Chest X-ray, PA view. Patient: 40 years old, sex F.
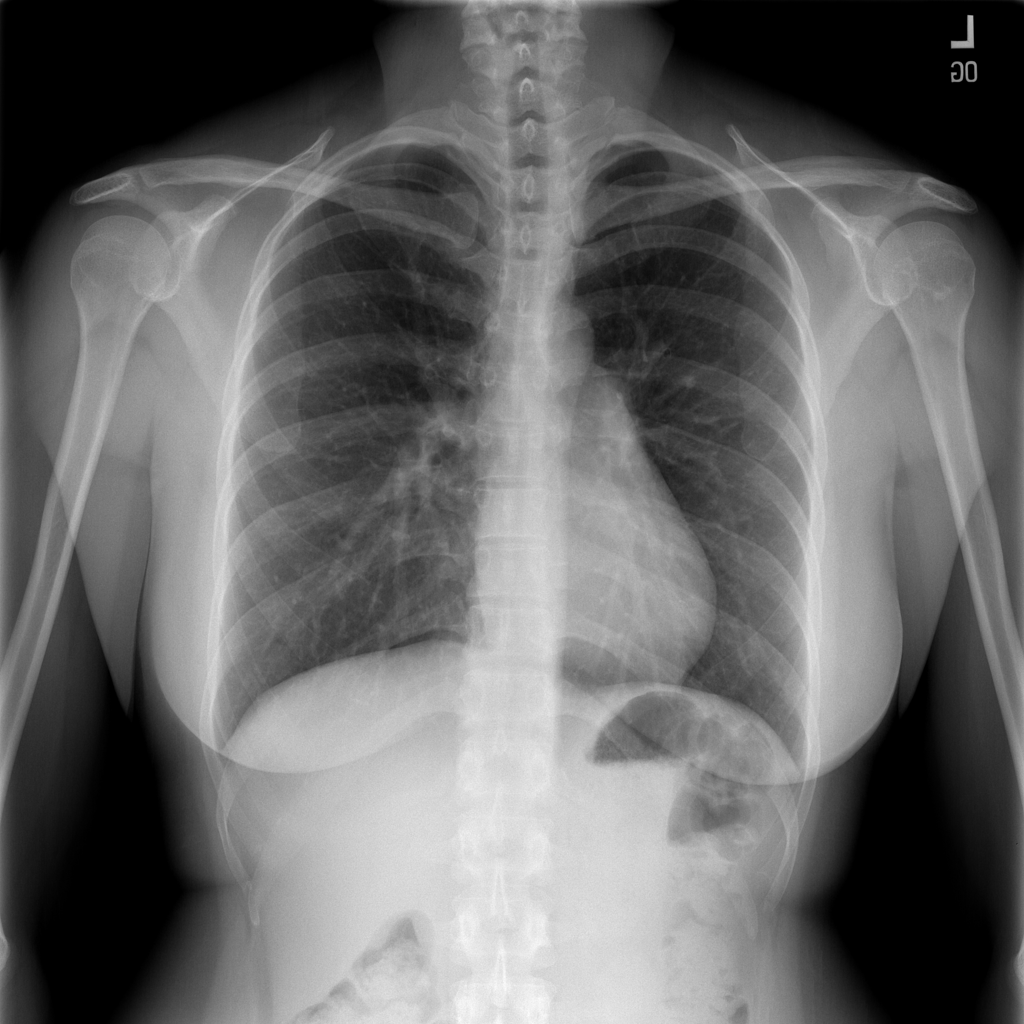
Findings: No Finding